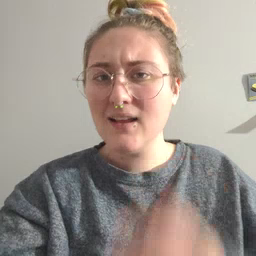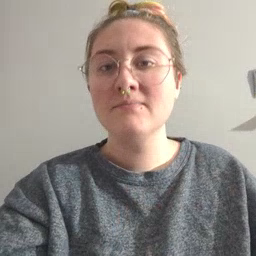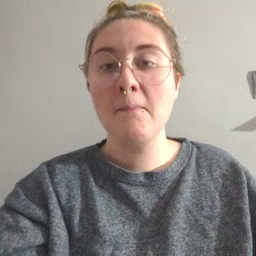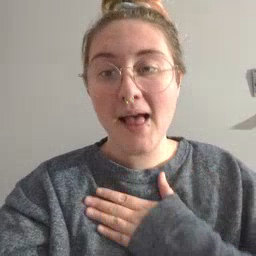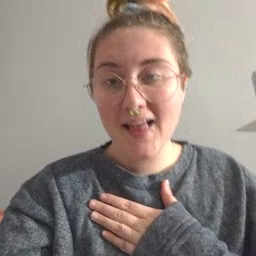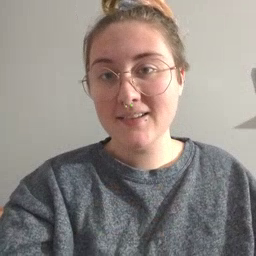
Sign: minemy